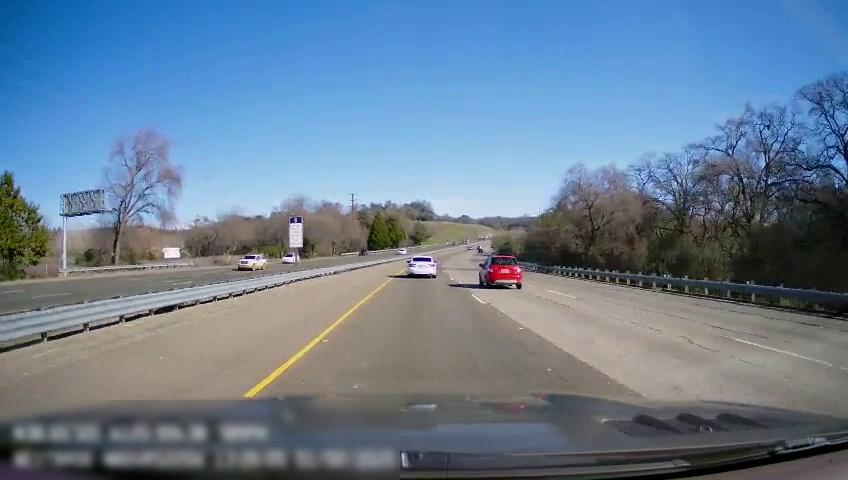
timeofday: Day
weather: Sunny
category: Drivable Space
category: Drivable Space
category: Vehicles | Car
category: Vehicles | Car
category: Vehicles | SUV
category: Vehicles | SUV
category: Lanes | Current Lane
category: Lanes | Current Lane
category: Lanes | Alternate Lane
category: Traffic | Signs